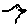
Label: bird